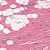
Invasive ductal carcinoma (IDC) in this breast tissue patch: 0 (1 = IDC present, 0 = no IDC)